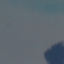
Label: SeaLake